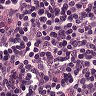
Metastatic tissue present: no